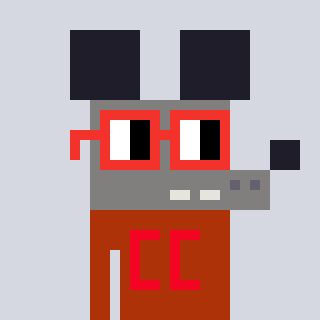
a pixel art character with square red glasses, a mouse-shaped head and a hotbrown-colored body on a cool background